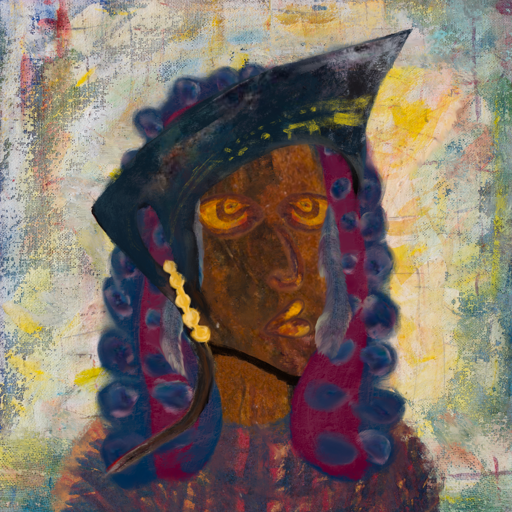
Background: Irani, Head And Neck Side: Mosgoul, Face Side: Comrade, Bust: In_The_Sun, Hair Side: Hill_Girl, Head Accessory: Irani, Second Necklace: Blank, Necklace: Blank, Baby: Blank